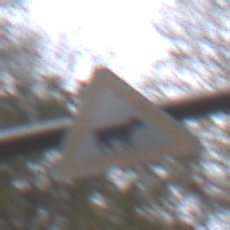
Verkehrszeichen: ViehtriebLinks
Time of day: MorningAfternoon
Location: Outdoor (Nature)
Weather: Overcast
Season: Autumn
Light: Natural